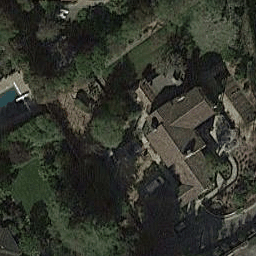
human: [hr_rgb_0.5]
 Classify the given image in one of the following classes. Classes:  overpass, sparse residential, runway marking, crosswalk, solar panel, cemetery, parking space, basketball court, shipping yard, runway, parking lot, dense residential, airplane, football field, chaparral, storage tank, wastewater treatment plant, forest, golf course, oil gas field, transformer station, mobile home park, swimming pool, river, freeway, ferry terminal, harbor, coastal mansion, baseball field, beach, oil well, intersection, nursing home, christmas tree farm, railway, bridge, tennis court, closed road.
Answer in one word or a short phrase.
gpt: sparse residential